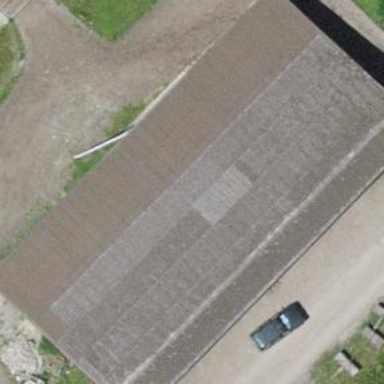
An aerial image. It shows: Rural barn.